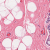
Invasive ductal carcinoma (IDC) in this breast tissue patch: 0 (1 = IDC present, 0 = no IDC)